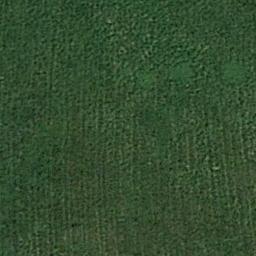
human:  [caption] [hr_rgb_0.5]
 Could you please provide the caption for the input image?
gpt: This meadow has dense grasses and a vertical striped texture .

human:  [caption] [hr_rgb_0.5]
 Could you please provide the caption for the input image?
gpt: There are some thin lines in the meadow .

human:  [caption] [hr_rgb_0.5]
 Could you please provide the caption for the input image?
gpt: The entire image is dominated by grass .

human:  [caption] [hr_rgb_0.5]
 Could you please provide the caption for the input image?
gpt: A large strip of lush green grass .

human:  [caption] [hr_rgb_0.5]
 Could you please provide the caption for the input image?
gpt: A dense meadow with many green grass .